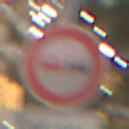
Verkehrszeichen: Ueberholverbot
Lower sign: ZeitangabenOhneBeschraenkungAufWochentage1
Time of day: Night
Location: Outdoor (Urban)
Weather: Overcast
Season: Winter
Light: Artificial